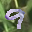
Label: 9